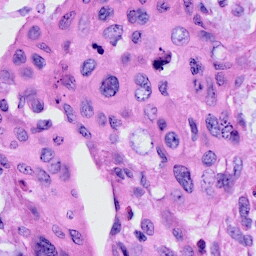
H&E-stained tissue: Cervix